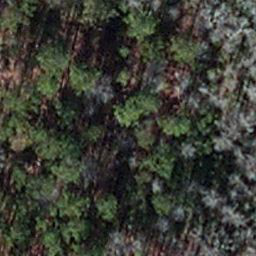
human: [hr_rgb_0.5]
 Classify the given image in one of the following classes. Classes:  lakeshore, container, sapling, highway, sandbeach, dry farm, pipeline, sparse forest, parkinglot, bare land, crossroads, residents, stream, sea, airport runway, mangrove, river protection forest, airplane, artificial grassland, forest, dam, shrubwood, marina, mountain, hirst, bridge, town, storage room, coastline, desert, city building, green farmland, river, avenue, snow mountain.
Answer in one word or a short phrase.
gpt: sapling